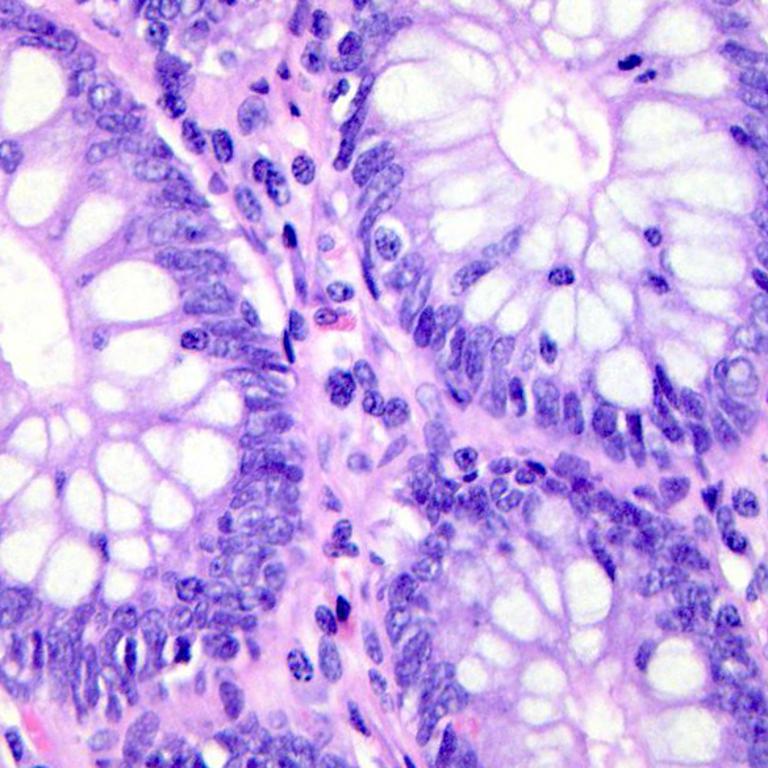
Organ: colon
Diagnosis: benign